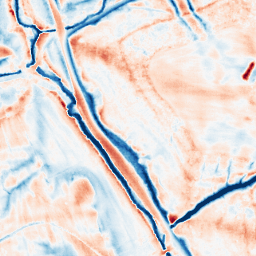
Category: edge_preserving
Decomposition family: guided
Decomposition parameters: radius: 8
eps: 0.001
Upsampling method: sinc_blackman
Upsampling parameters: scale: 4
kernel_size: 8
Upsampling scale: 4